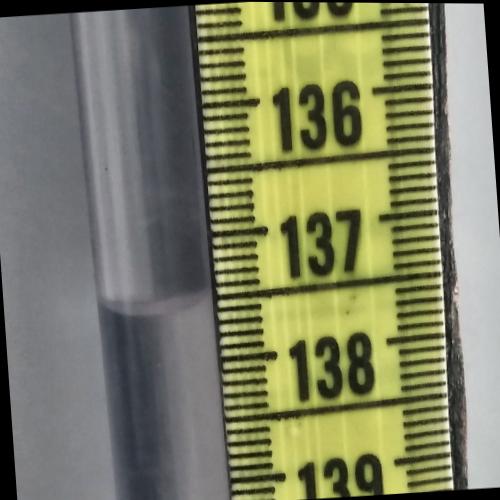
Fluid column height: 137.5 cm